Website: apple
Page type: review-order
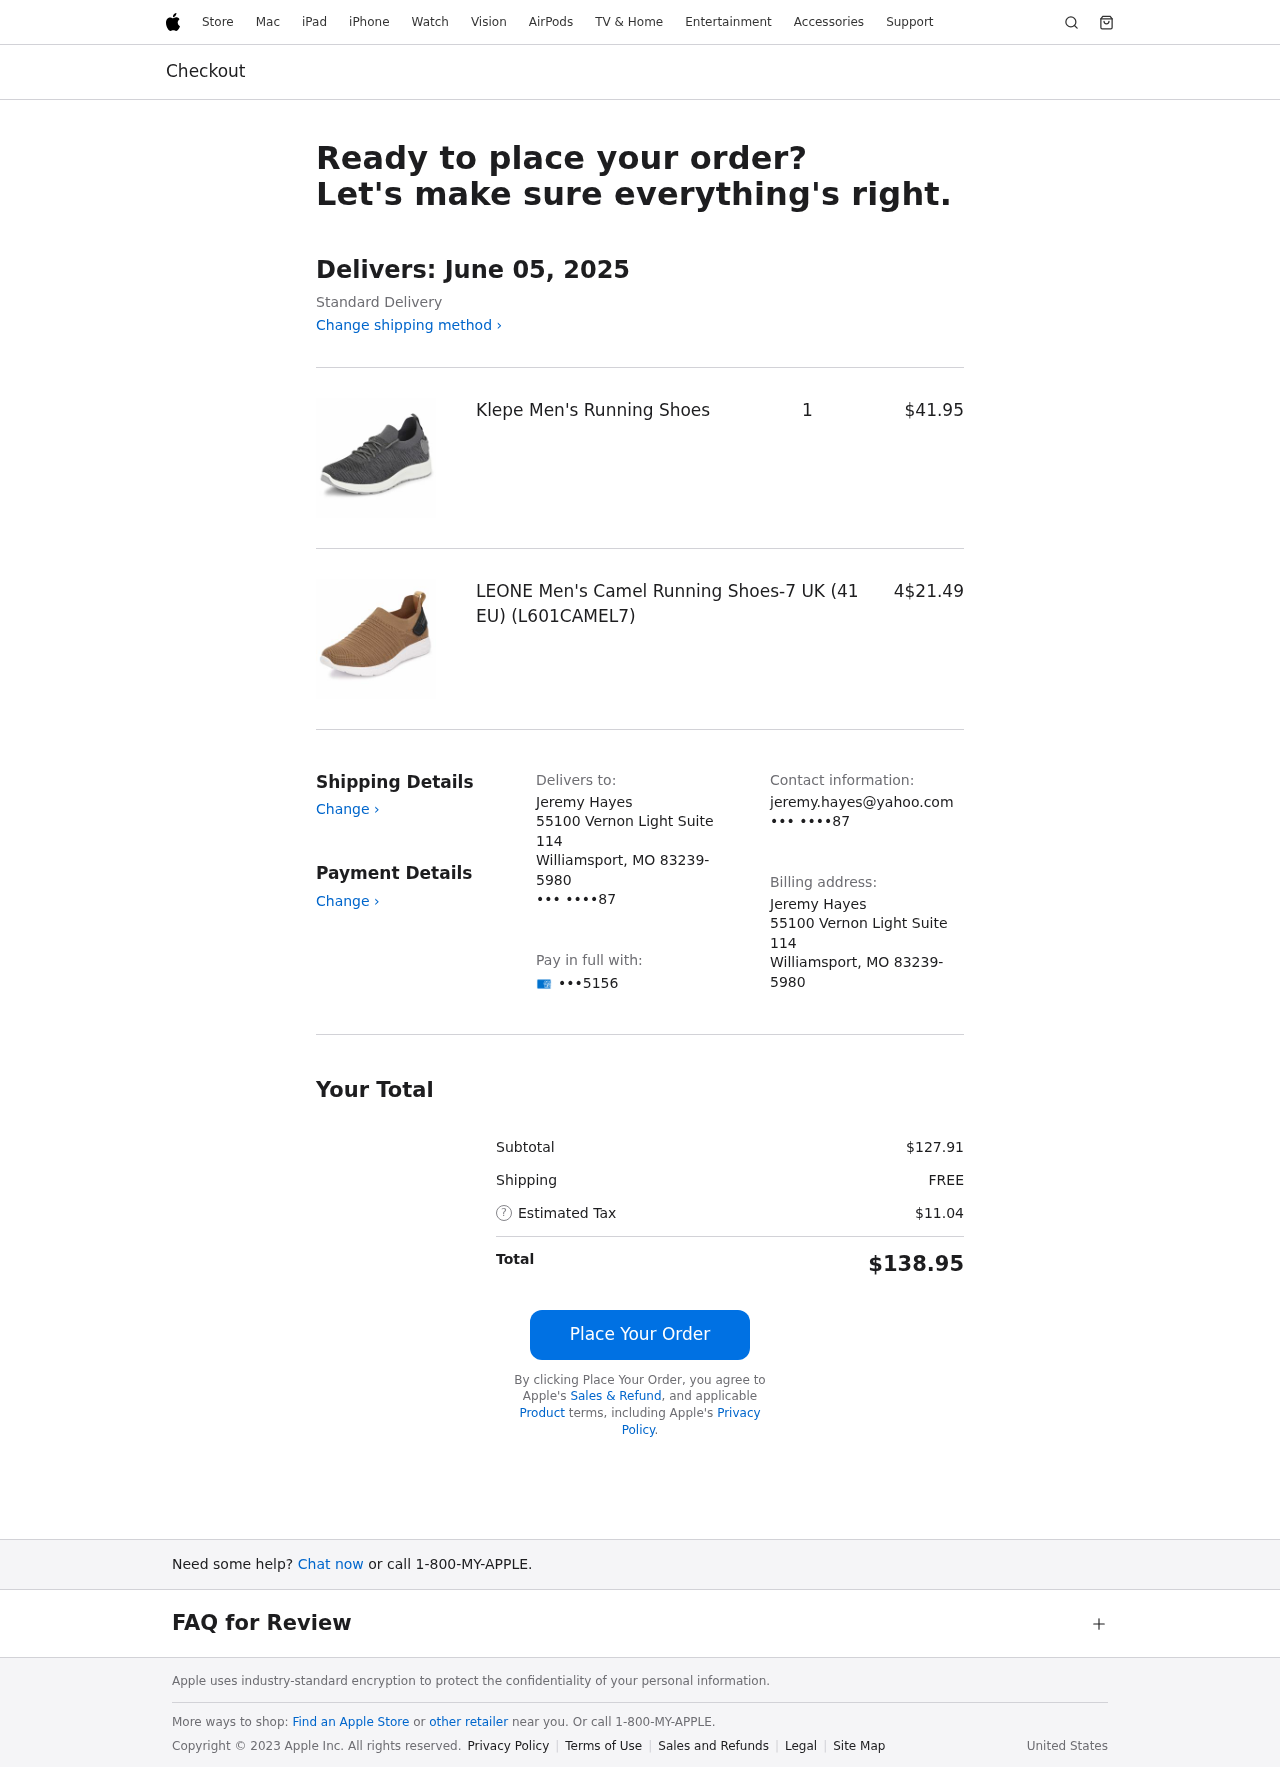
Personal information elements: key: PII_CARD_LAST4
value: •••5156
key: PII_CITY
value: Williamsport
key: PII_EMAIL
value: jeremy.hayes@yahoo.com
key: PII_FULLNAME
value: Jeremy Hayes
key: PII_PHONE
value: ••• ••••87
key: PII_POSTCODE_FULL
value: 83239-5980
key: PII_STATE_ABBR
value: MO
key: PII_STREET
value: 55100 Vernon Light Suite 114
Product elements: key: PRODUCT1_NAME
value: Klepe Men's Running Shoes
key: PRODUCT1_PRICE
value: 41.95
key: PRODUCT1_QUANTITY
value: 1
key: PRODUCT2_NAME
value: LEONE Men's Camel Running Shoes-7 UK (41 EU) (L601CAMEL7)
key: PRODUCT2_PRICE
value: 21.49
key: PRODUCT2_QUANTITY
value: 4
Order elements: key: ORDER_DELIVERY_DATE
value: June 05, 2025
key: ORDER_SUBTOTAL
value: $127.91
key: ORDER_SHIPPING_COST
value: FREE
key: ORDER_TAX
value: $11.04
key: ORDER_TOTAL
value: $138.95